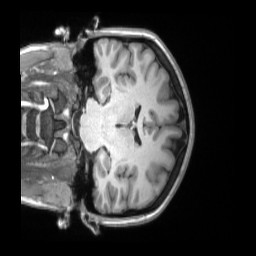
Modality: T1w
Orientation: coronal
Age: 23
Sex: female
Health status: ill
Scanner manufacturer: siemens
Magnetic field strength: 3 T
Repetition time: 2.2 s
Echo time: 0.00157 s